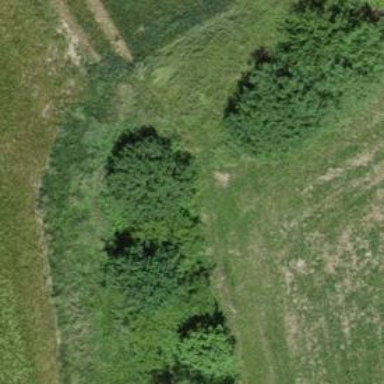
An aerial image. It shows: Grassy path leading to bridge.